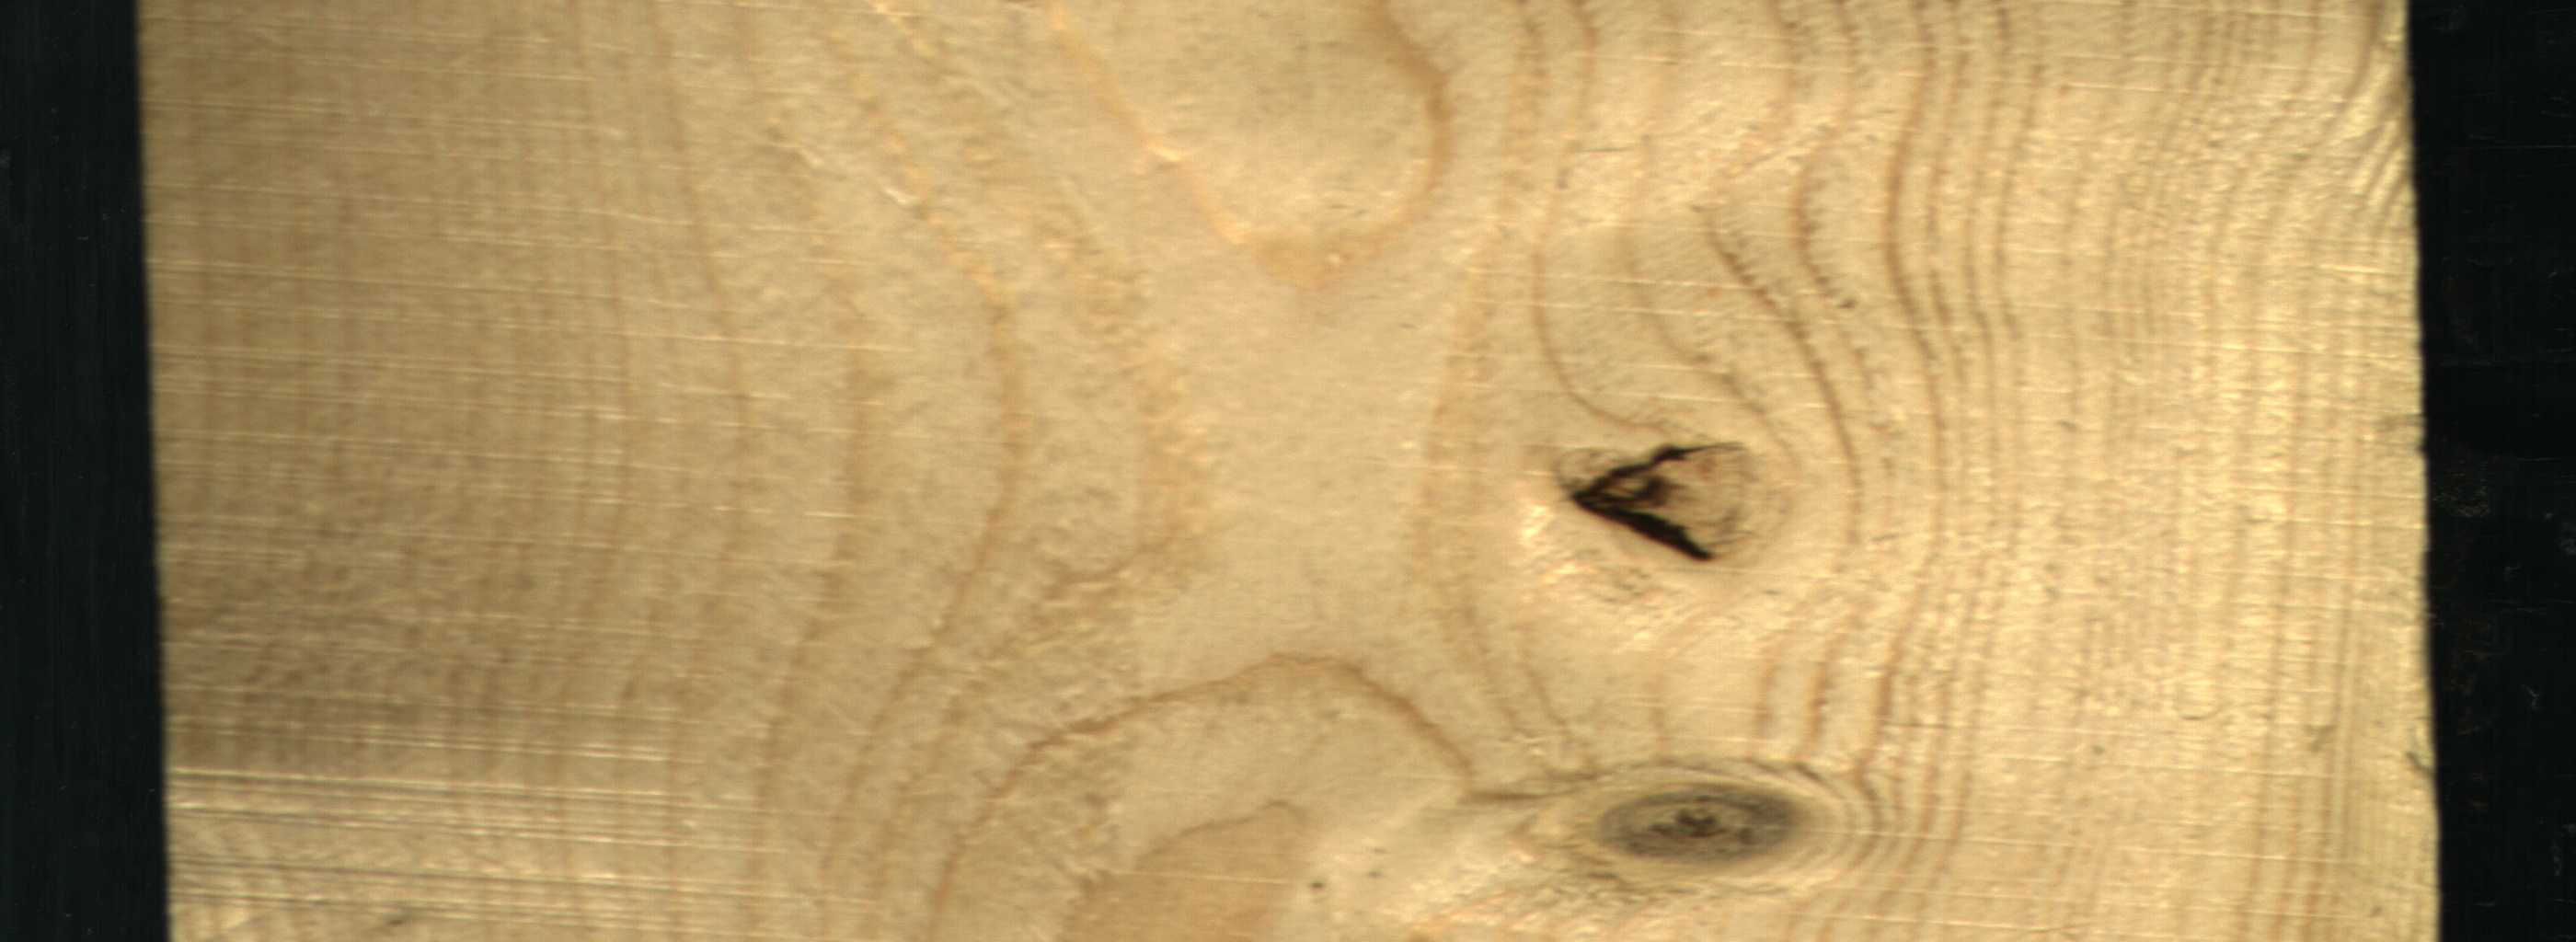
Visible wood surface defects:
Dead_Knot
Live_Knot